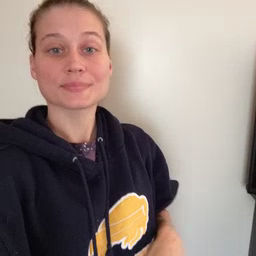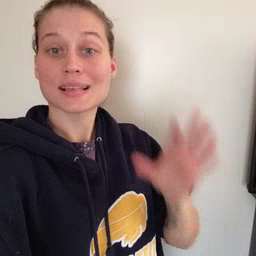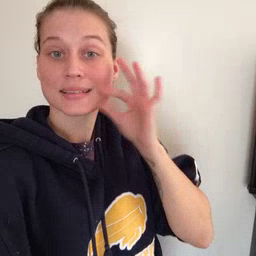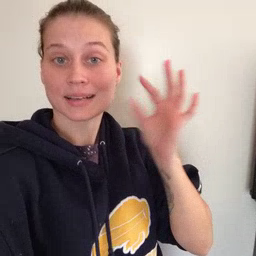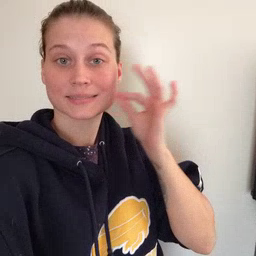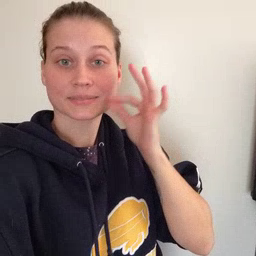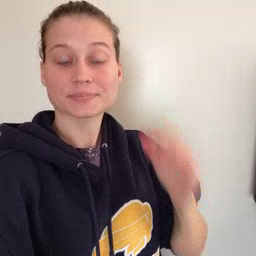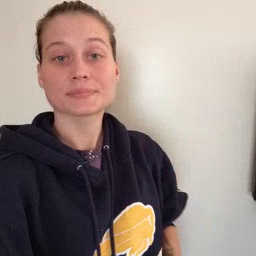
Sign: cat